Question: in my application i have 'columnes' variable with some data as :

'''
List<String> columnes = getSingleColumn("id");
'''
now i'm trying to check single string into this array :
'''
Arrays.asList(columnes).contains("1")
'''
this check allways return false
My full code:
'''
List<String> columnes = getSingleColumn("id");
for (int i = 0; i < jsonArray.length(); i++) {
JSONObject item = jsonArray.getJSONObject(i);
cList = new Categories();
cList.id = Integer.parseInt(item.getString(SV.FIELD_CATEGORY_ID));
cList.title = item.getString(SV.FIELD_CATEGORY_TITLE);
cList.followers = item.getString(SV.FIELD_CATEGORY_FOLLOWERS);
cList.type = item.getString(SV.FIELD_CATEGORY_TYPE);
cList.date = item.getString(SV.FIELD_CATEGORY_DATE);
cList.imageUrl = item.getString(SV.FIELD_CATEGORY_IMAGE_URL);
Log.e("Check : ", Arrays.asList(columnes).contains(cList.id+""));
} catch (JSONException e) {
}
'''
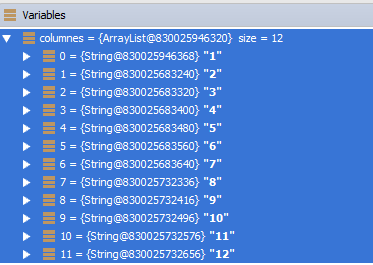
Answer: 'Arrays.asList(list)' returns 'List<List<String>>' not 'List<String>' so contains method can not find your String in that list of list (From @TAsk's <URL>.Therefore change
'''
Log.e("Check : ", Arrays.asList(columnes).contains(cList.id+""));
'''
to
'''
Log.e("Check : ", columnes.contains(String.valueOf(cList.id)));
'''
and also check value of 'cList.id' as
'''
Log.e("cList id value: ", String.valueOf(cList.id));
'''